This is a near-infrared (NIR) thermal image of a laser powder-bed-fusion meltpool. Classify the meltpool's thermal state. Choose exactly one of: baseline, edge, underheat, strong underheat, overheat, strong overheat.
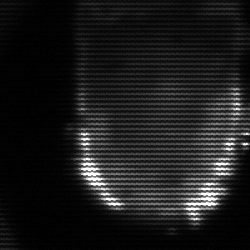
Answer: baseline